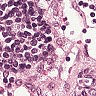
Metastatic tissue present: no